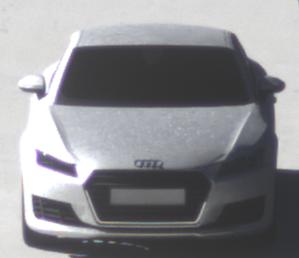
Make: Audi
Model: TT Coupé 1.8 TFSI
Detailed model: TT (8S) Coupé
Model produced from: 2015/08
Model produced until: 2018/06
Doors: 3
Color: white
Road condition: dry road
Daytime: morning or afternoon
Contrast: high contrast